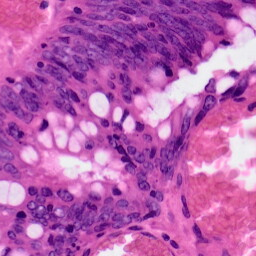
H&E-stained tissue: Colon